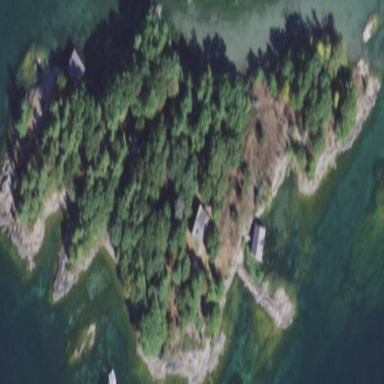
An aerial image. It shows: Islet surrounded by woodland.